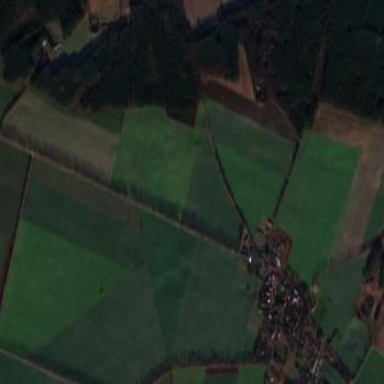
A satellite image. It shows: View of farmland.